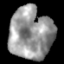
Tissue: lung
Cell type: Epithelial cells
Senescence score: 0.1769
Nuclear area (px): 2202
Mean DAPI intensity: 150.782